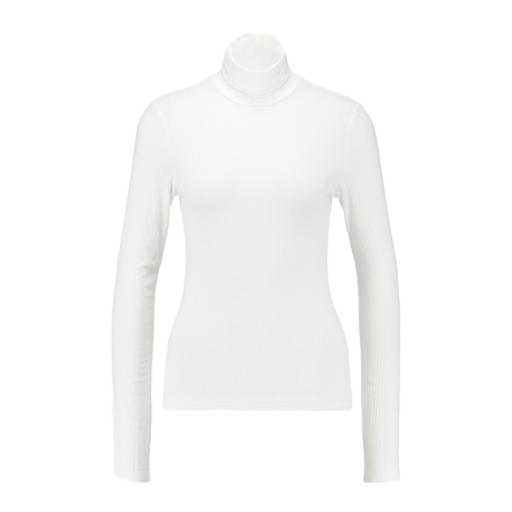
white polo-neck top, high-neck ribbed-jersey t-shirt, high-neck top, white background